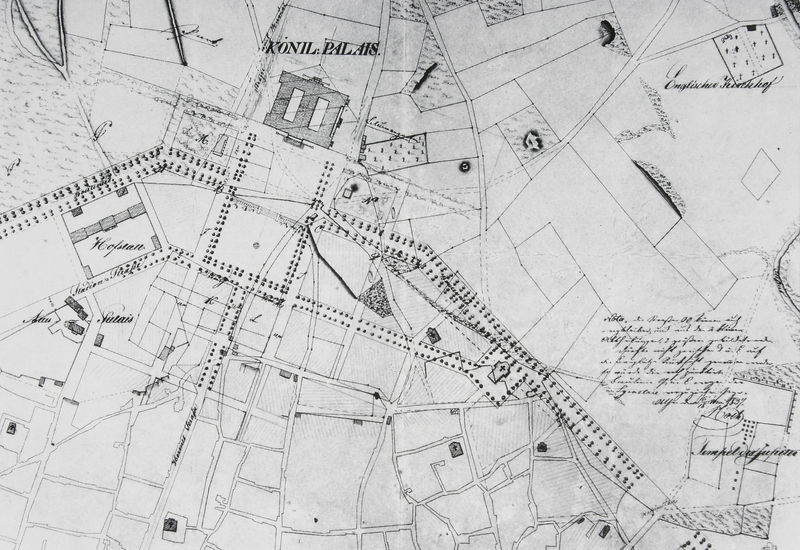
Titel: Königliches Schloß Athen, Lageplan
Künstler: Friedrich von Gärtner
Standort: München
Institution: Architekturmuseum der Technischen Universität
Schlagwörter: baum, schatten, weiß, bäume, stadt, grau, schwarz, skizze, strasse, zeichnung, anlage, gebäude, haus, park, schloss, weg, wiese, architektur, feld, felder, häuser, kirche, wege, wald, garten, schrift, flächen, mauer, allee, gelände, grafik, graphik, linien, hof, weis, platz, vogelperspektive, könig, detail, inschrift, striche, kirchen, rechtecke, straßen, kreuz, münchen, palast, kreuzung, druck, schraffur, stich, schwarzweiß, beschriftung, friedhof, entwurf, karte, schattiert, alleen, zufahrt, plan, grundstück, königlich, landkarte, wien, grund, quadrat, bau, hofstaat, handschrift, bauten, grundriss, palais, hofgarten, inschriften, parzellen, lageplan, geviert, plätze, stadtplan, hospital, bebauungsplan, grenzen, urbanistik, kirchhof, grundstücke, straßenführung, palasz, schwazr, gebiet, planskizze, straßenplan, königliches palais, ülan, flächen#, tpalast, entwicklungsplan, hofstatt, stra0en, ki8rchen